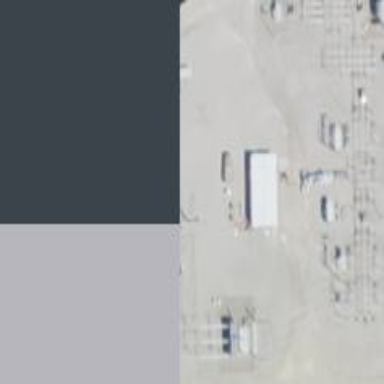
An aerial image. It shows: Wall surrounds the transmission-level power substation.